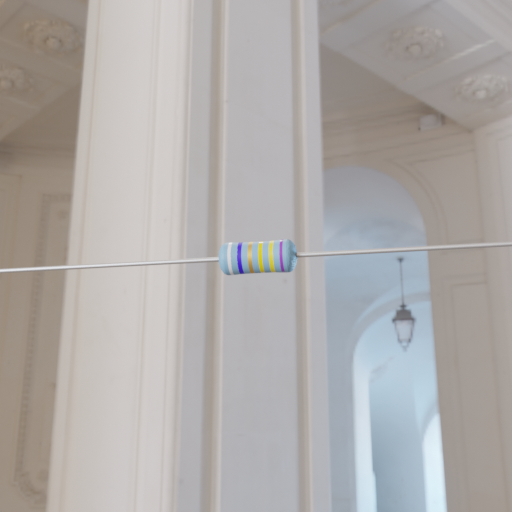
Resistor colour bands (in order): white, blue, gold, yellow, yellow, violet